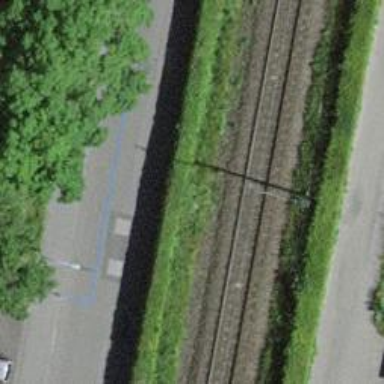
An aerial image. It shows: Solitary milestone along the railway.